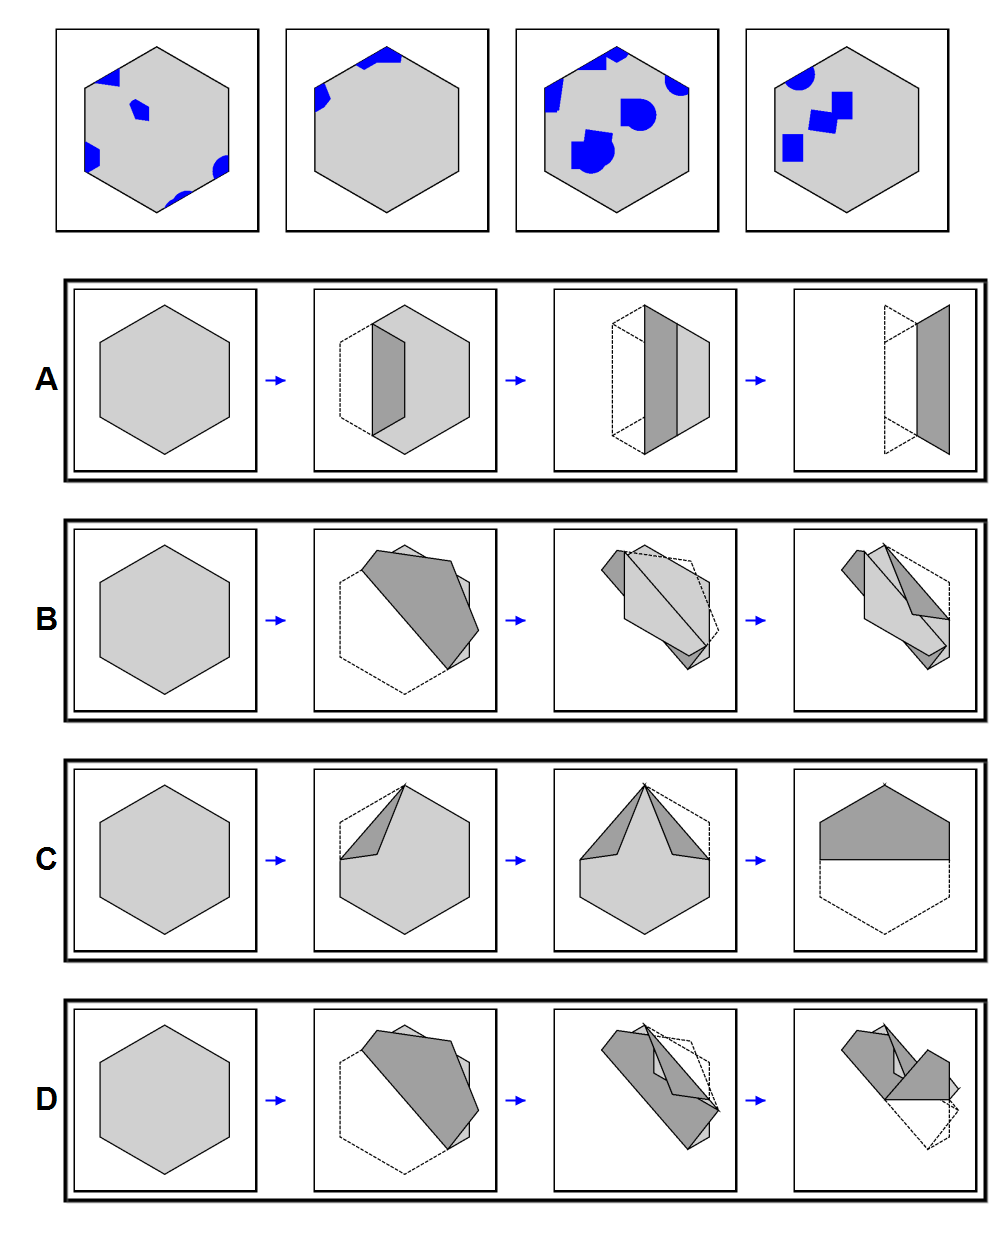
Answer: B